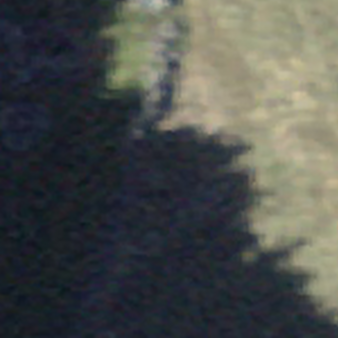
Label: other